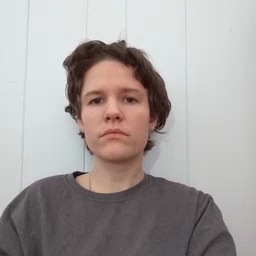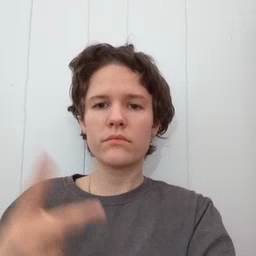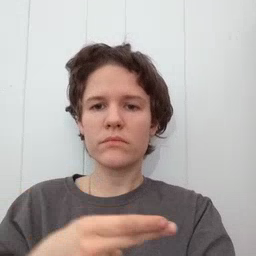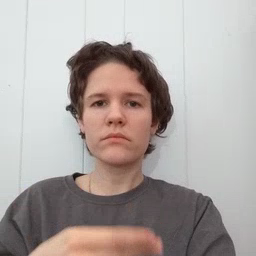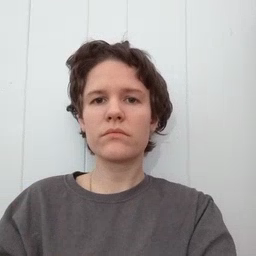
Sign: cut